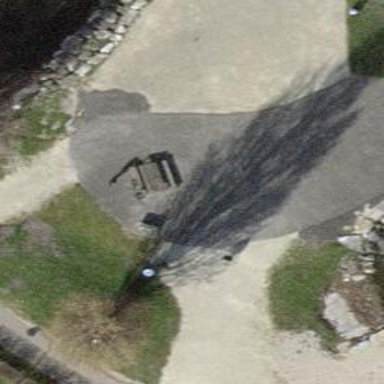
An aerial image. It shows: Picnic table located in leisure land area.